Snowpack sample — Buffalo Mountain, Silverthorne, Colorado, USA (2/22/26, 2:02 PM MST)
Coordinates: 39.622, -106.113
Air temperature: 33 °F
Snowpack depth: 63 cm
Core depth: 10 cm
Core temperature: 30.2 °F
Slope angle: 11°, slope face: 116°
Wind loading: low
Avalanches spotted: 0
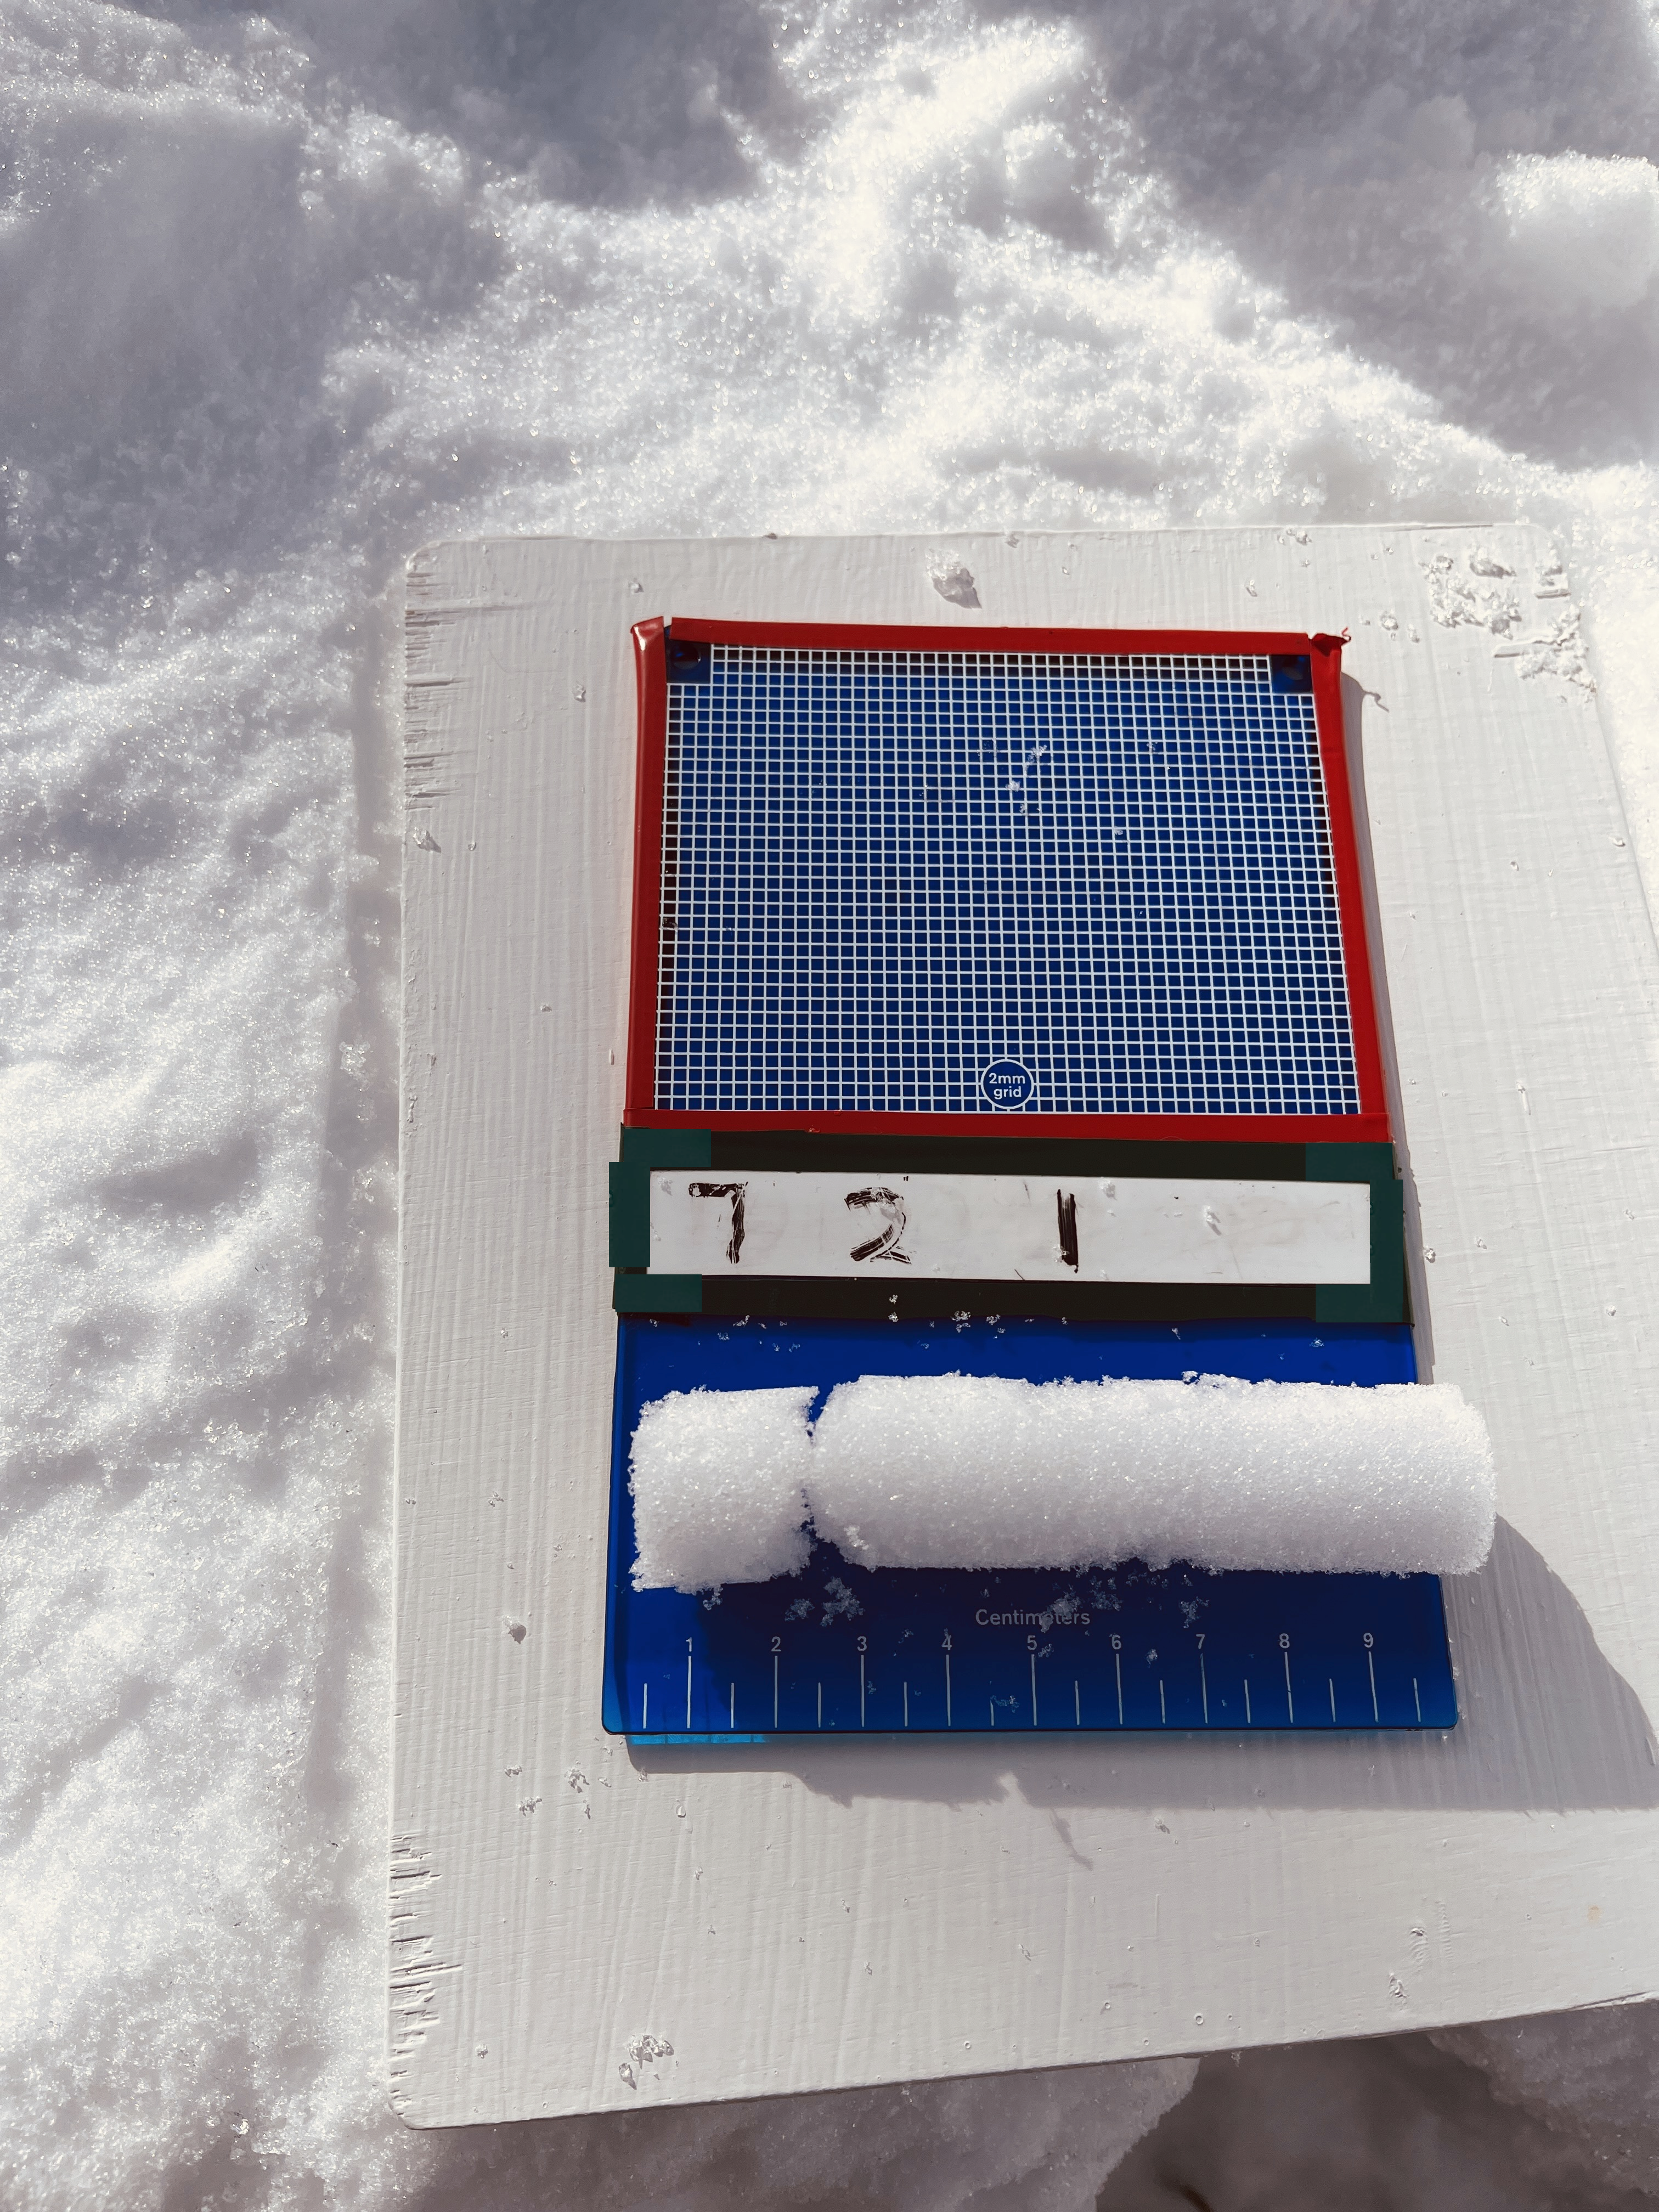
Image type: crystal_card
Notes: In a firebreak similar to site 1, minimal wind loading with no spotted avalanches (not many faces in view though)